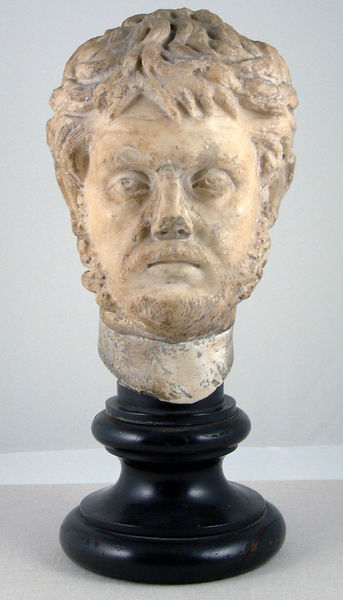
Titel: Head of a Man
Standort: Amherst (Massachusetts, USA)
Institution: Mead Art Museum, Amherst College
Schlagwörter: beige, white, black, collar, face, gray, hair, nose, old, portrait, wall, yellow, brown, floor, wood, sad, classic, greek, man, mythology, rock, rocks, roman, stone, ear, head, eyes, male, stand, young man, bust, expression, chin, mouth, beard, curls, monument, photo, plaster, sculpture, statue, marble, ancient, cheeks, mythological, neck, rome, ears, eye, lip, lips, pale, rough, whiskers, cheek, eyebrows, frontal, mouse, carving, tan, forehead, pedestal, standing, faded, socket, bangs, mustache, short, moustache, dirty, base, frown, sideburns, plinth, beards, detailed, antic, phot, apollo, brows, curly, worn, carved, throat, details, patina, caesar, carve, cast, damaged, sculpt, chipped, lids, socle, stoic, podium, archaic, partial, damages, black stand, shiskers, irises, blace pedestal, black pedestal, black base, stasue, instone, stibe', rman